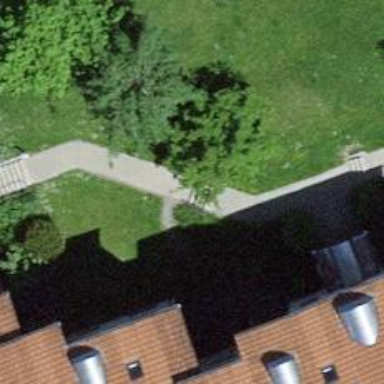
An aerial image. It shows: Set of steps on the road.